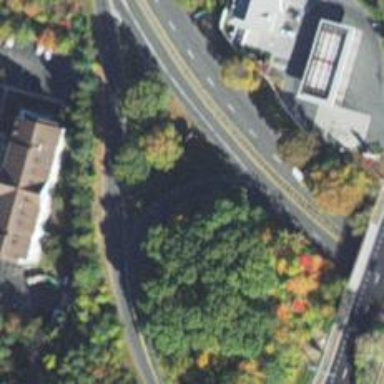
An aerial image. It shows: Trunk link highway.